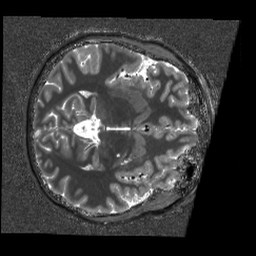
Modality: T1w
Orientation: axial